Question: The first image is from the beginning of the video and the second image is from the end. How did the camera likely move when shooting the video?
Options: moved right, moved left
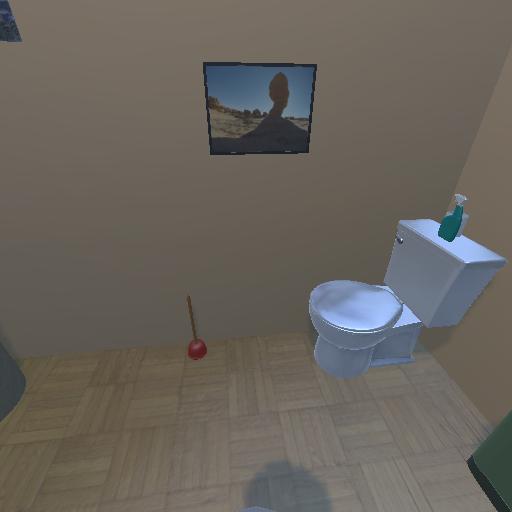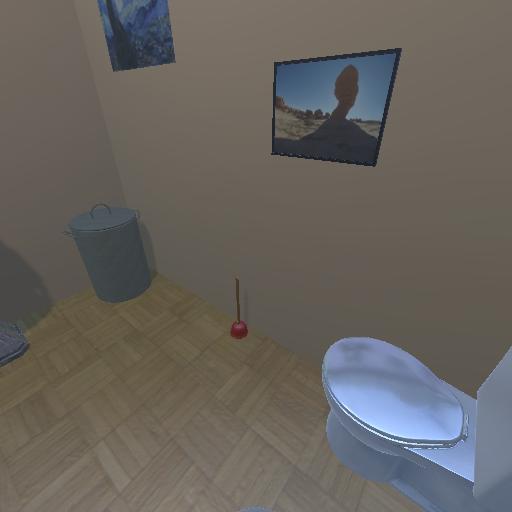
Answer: moved right